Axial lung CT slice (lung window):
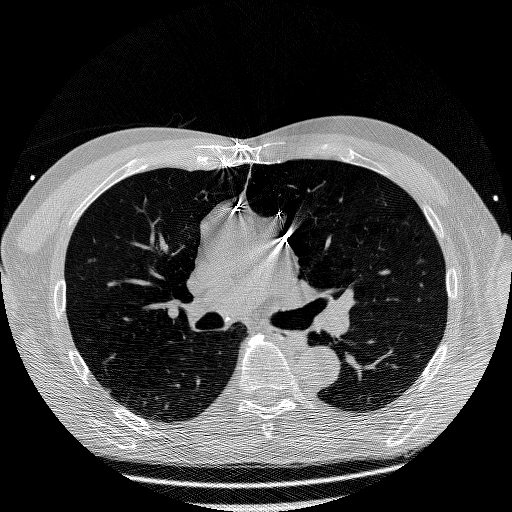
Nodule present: no